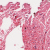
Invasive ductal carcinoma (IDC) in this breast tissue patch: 0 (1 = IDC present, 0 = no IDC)